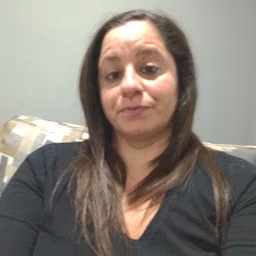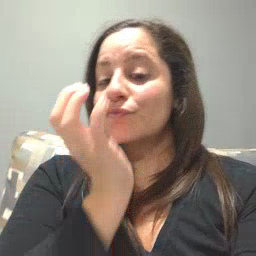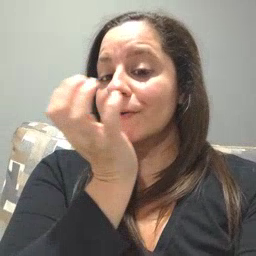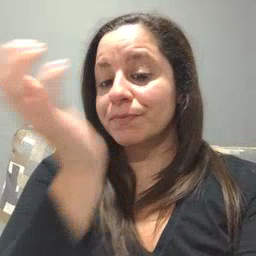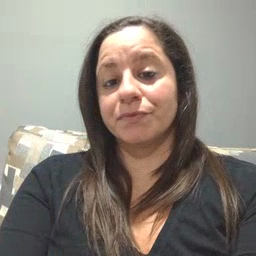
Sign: grass